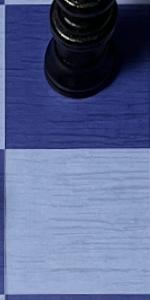
Label: Empty